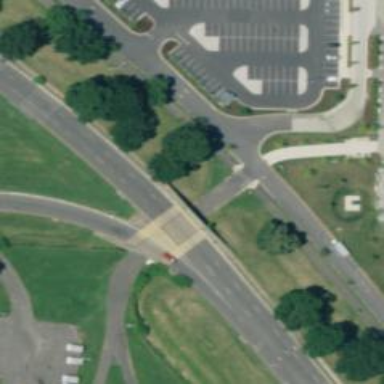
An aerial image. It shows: Primary_link highway crossing bridge.